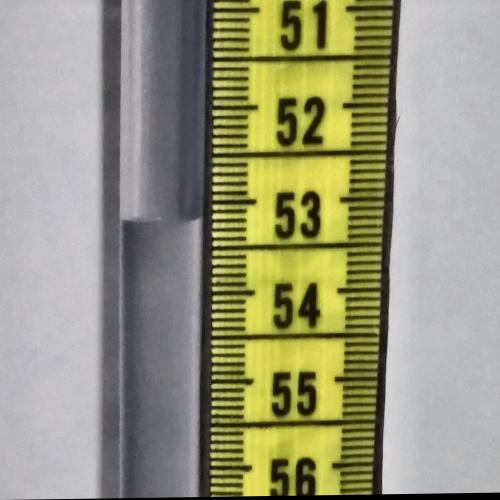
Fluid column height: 53.2 cm